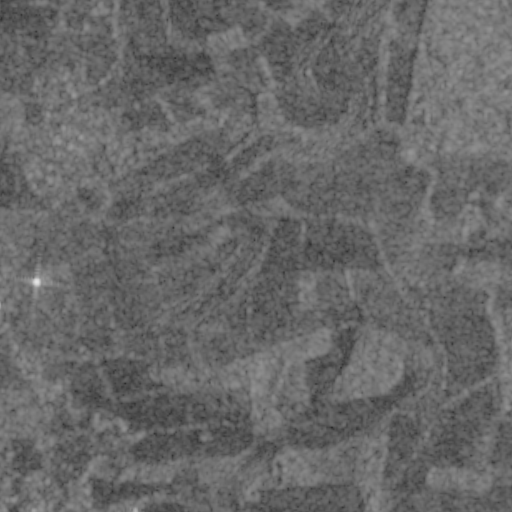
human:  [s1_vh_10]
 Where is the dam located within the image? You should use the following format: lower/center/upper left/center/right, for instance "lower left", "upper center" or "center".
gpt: The dam is located in the upper center of the image.
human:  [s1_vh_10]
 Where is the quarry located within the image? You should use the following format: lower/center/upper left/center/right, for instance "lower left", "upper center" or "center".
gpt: There is no quarry in the image.

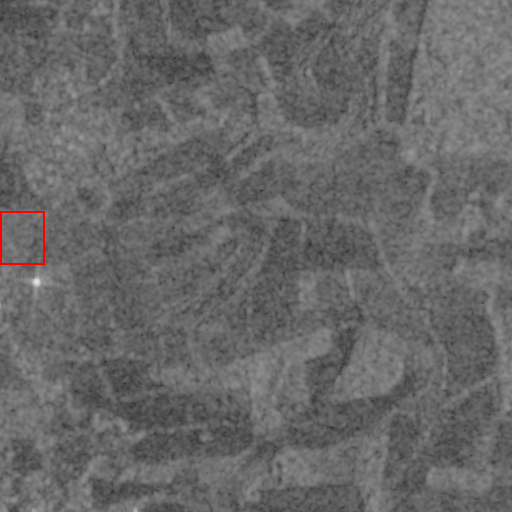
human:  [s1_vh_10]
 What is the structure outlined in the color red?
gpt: The structure outlined in red is a crop field.
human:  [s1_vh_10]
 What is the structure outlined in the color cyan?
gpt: There is no cyan outline.